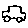
Label: car